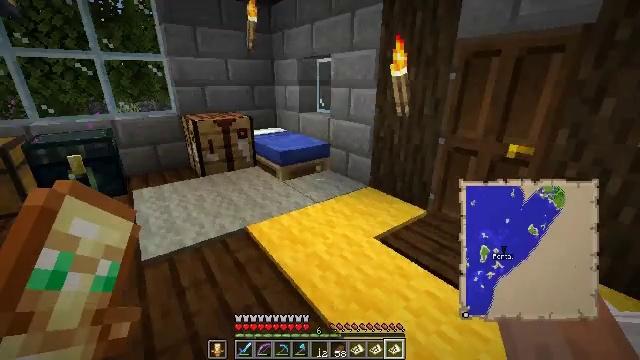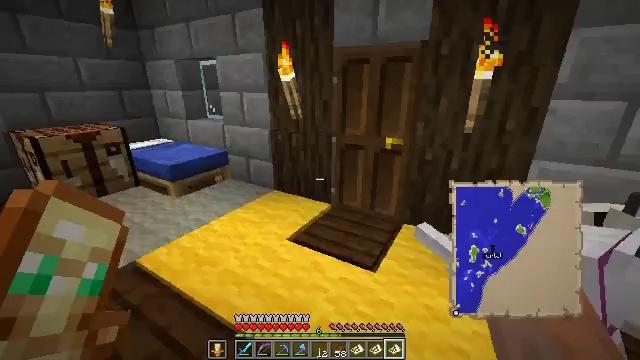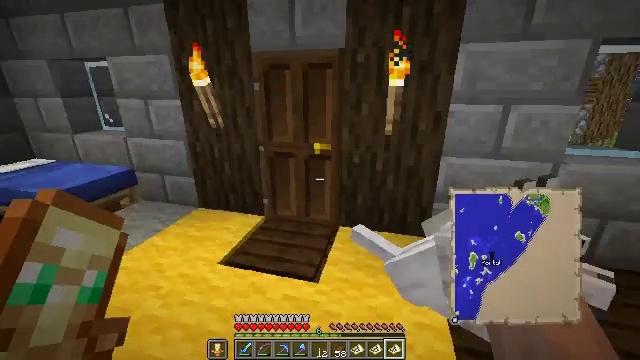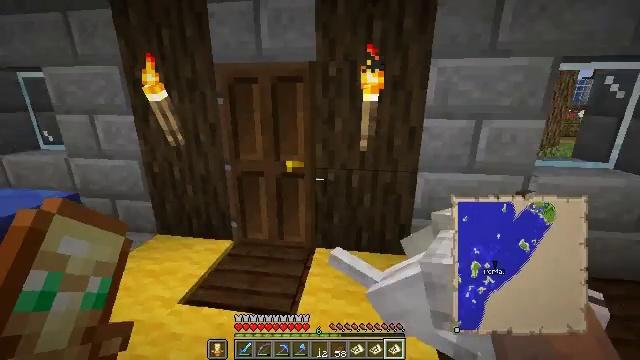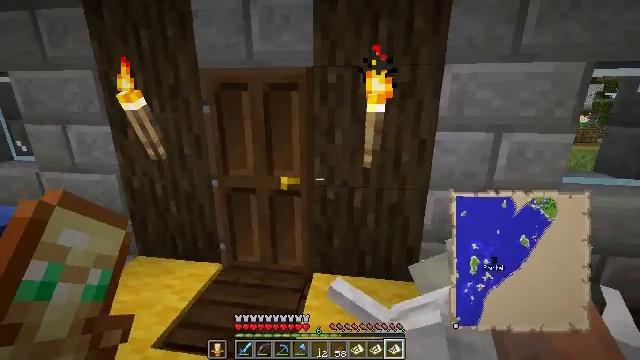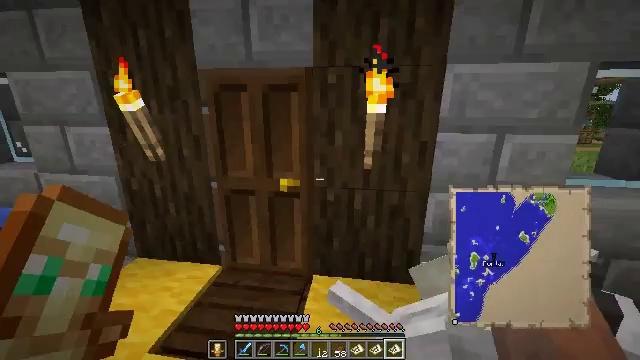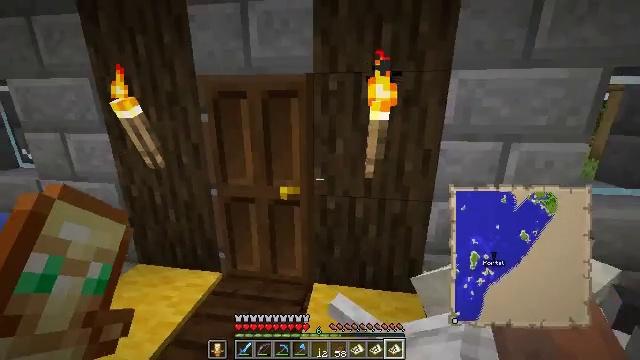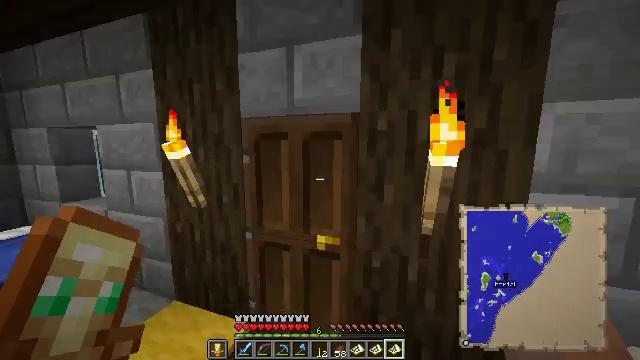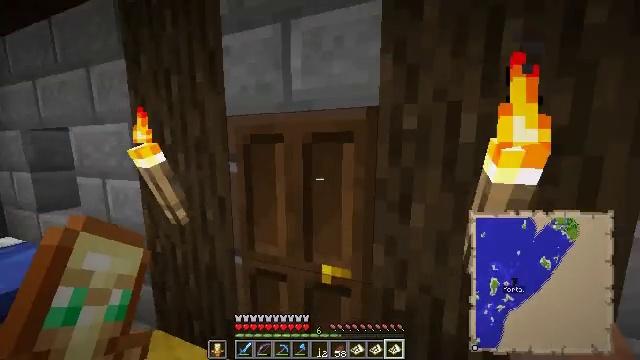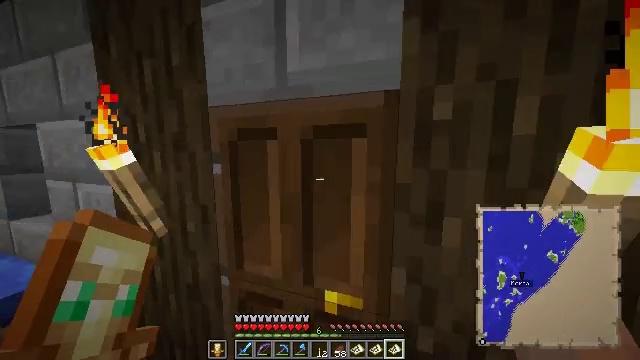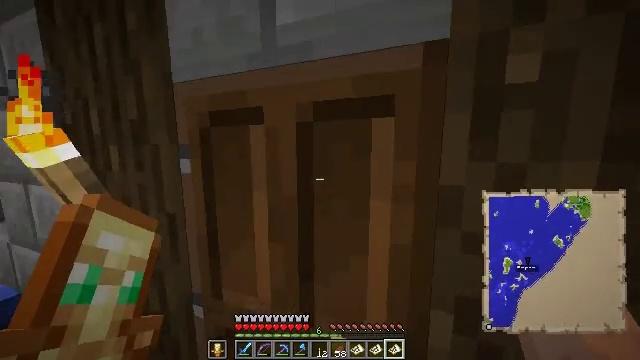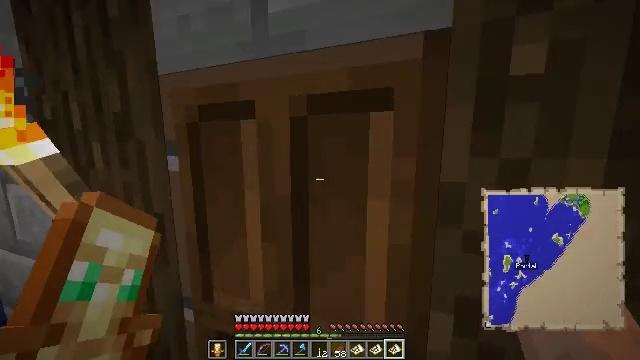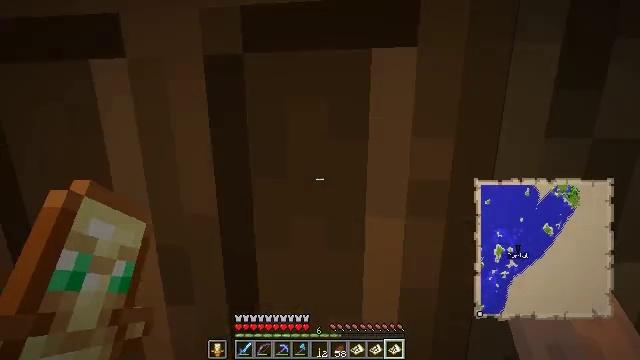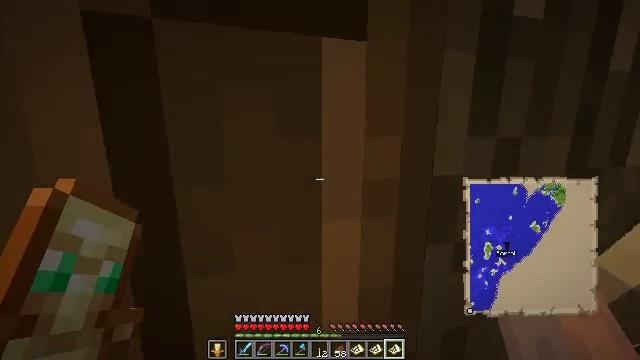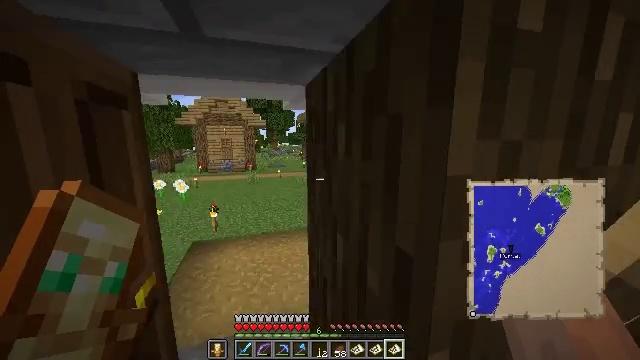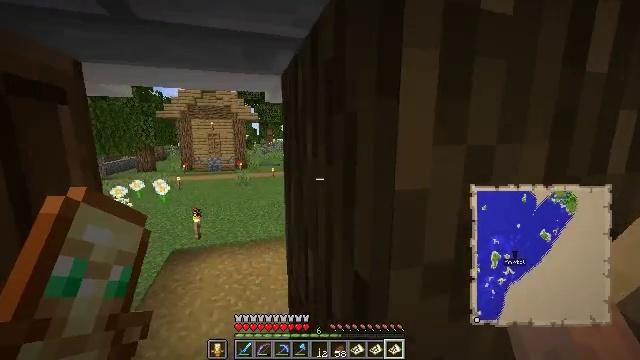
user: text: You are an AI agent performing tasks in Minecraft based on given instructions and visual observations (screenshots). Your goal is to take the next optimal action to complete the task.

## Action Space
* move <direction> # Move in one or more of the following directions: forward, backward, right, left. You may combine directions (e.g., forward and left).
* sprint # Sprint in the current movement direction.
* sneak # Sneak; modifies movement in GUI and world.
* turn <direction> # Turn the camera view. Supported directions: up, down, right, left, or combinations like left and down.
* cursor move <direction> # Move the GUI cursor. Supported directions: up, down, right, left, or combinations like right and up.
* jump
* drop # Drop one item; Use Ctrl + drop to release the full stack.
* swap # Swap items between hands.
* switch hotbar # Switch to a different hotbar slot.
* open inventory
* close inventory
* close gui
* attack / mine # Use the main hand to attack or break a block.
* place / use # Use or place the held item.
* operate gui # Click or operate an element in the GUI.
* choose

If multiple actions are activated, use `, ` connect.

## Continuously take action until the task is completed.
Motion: motion action
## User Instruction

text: craft item air
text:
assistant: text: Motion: move forward, turn right
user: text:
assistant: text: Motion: move forward, turn right
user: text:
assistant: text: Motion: move forward, turn right and up
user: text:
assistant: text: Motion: move forward, sprint
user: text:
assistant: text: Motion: move forward, sprint
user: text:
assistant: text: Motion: move forward
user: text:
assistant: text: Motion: move forward, turn left and up
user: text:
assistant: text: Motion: move forward, turn left
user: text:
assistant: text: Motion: move forward
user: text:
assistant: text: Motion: move forward
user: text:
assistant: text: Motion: move forward, turn right
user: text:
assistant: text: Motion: move forward, turn right and down
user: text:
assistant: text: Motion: move forward and move left, turn right
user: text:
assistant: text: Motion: move forward and move right, turn right
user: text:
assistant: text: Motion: move forward and move right
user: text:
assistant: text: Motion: move forward
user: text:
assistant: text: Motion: move forward, turn left
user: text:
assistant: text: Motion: move forward and move left, turn left and up
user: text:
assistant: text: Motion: move forward and move left
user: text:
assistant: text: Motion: move forward and move left
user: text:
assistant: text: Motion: move forward, sprint
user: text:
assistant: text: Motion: move forward, sprint
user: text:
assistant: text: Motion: move forward, sprint, turn left
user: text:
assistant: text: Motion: move forward
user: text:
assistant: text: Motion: move forward
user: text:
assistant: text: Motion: move forward
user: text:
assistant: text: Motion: move forward, sprint, turn right
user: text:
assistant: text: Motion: move forward, sprint
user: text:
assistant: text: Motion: move forward, sprint
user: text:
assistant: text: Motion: move forward